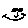
Label: smiley face